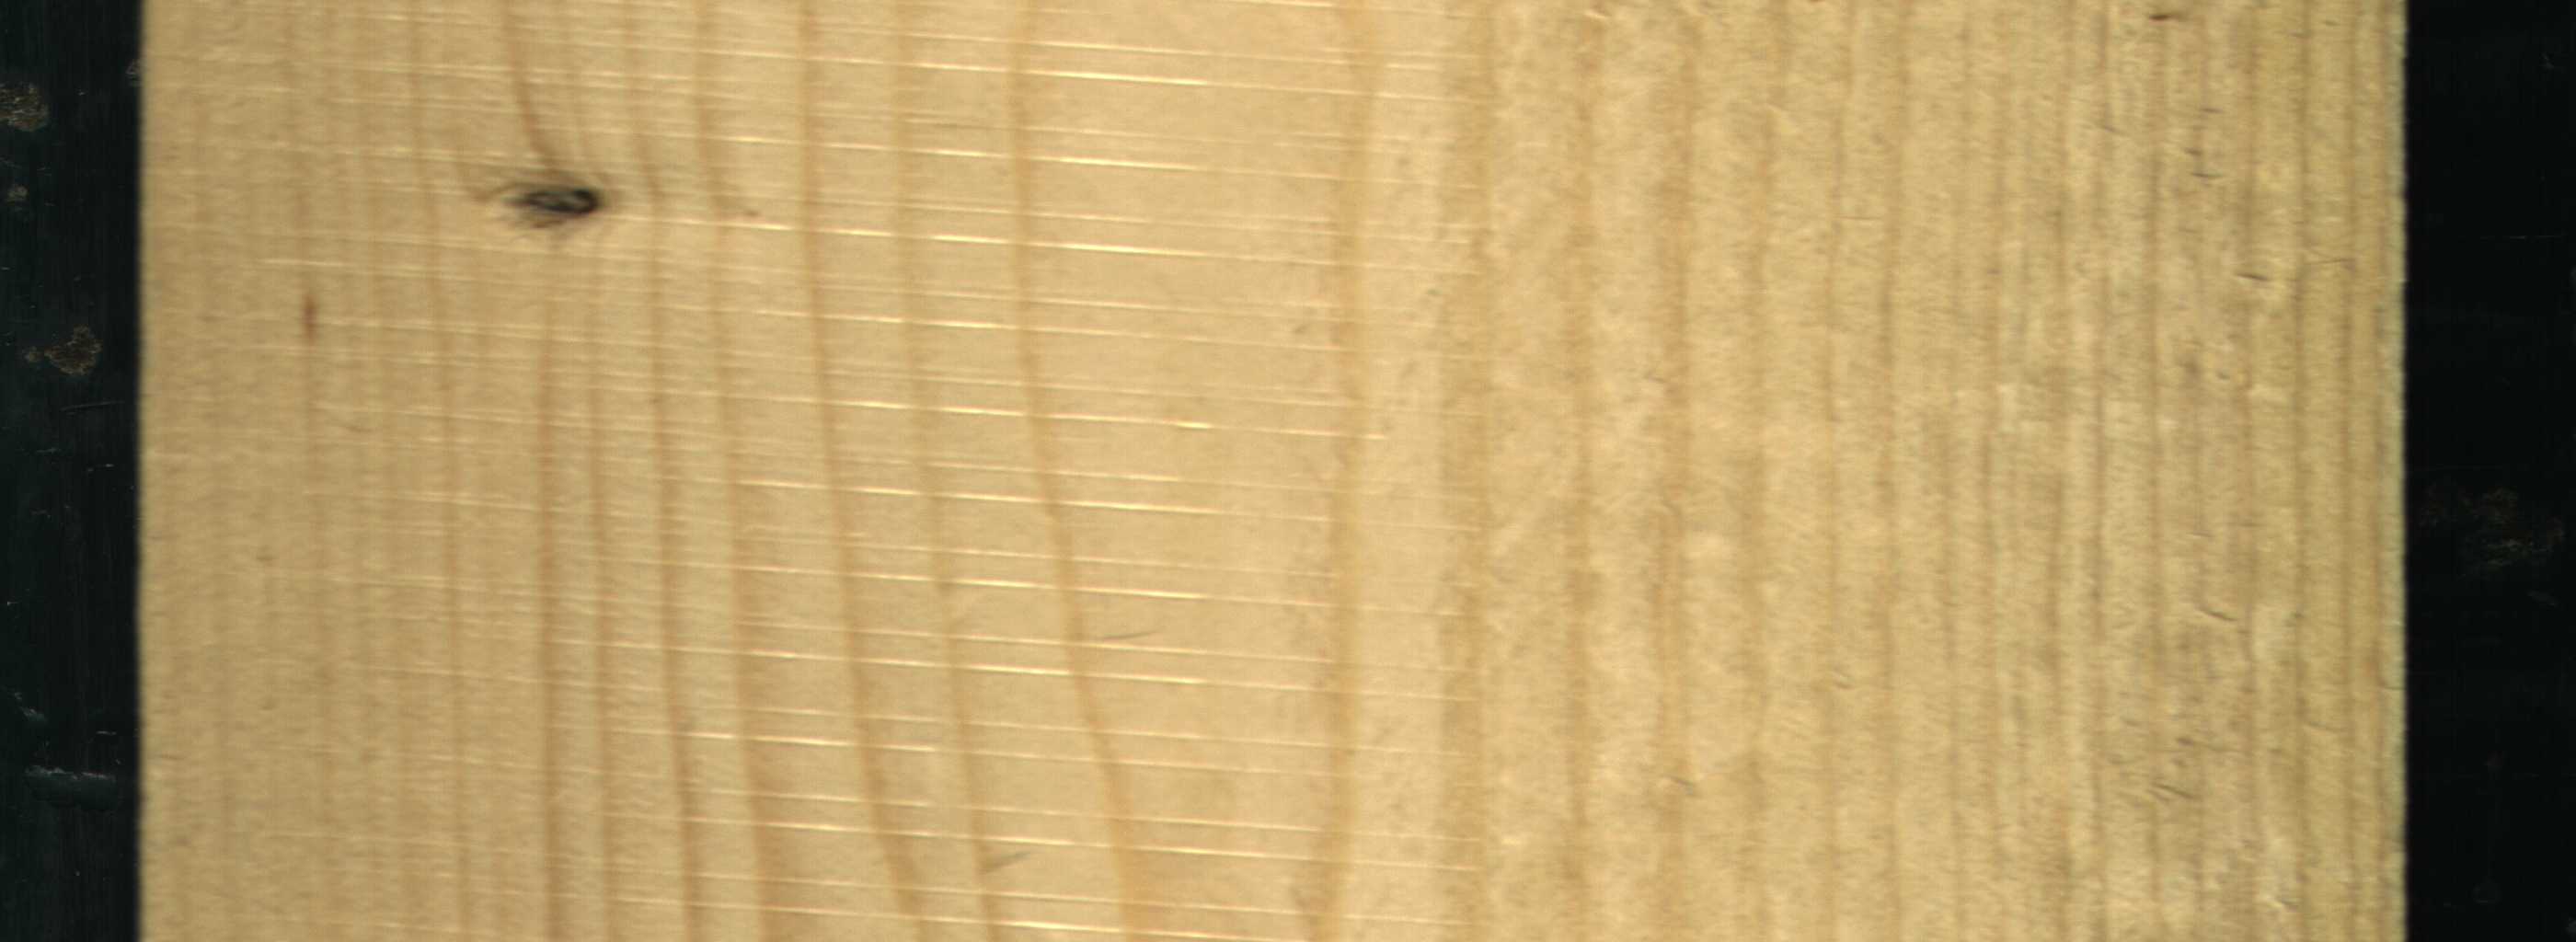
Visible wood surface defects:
Dead_Knot